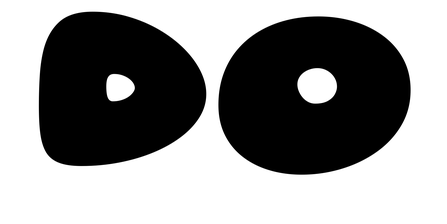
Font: Gluten_Black